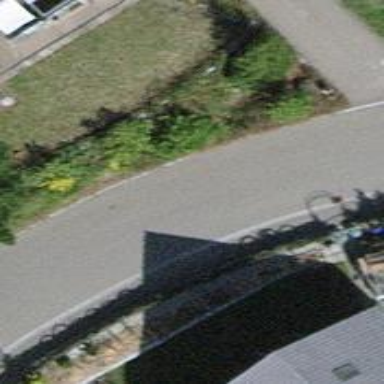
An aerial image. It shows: Residential road with asphalt surface. Sidewalk is present on the left side.